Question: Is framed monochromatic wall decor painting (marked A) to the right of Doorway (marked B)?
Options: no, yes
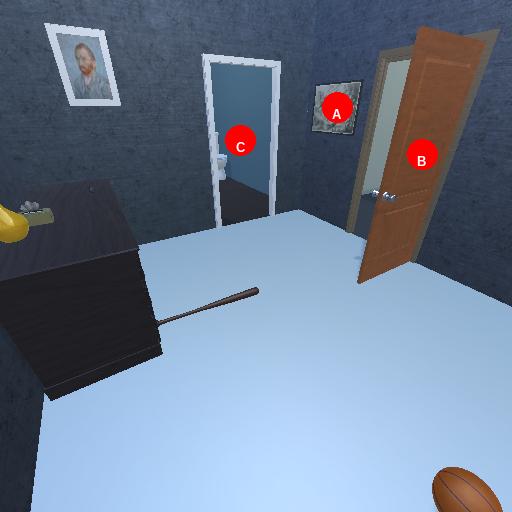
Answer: no